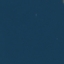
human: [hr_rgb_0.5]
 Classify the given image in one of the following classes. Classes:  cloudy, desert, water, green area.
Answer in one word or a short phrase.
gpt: water